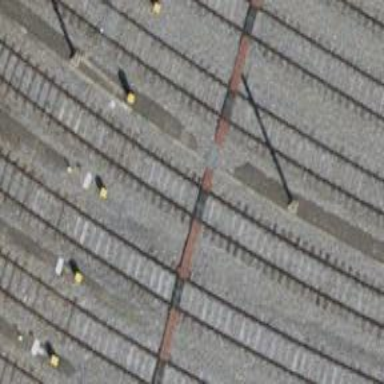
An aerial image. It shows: Single-track railway yard with electrified contact lines. The service yard features retarder beam for the railway.